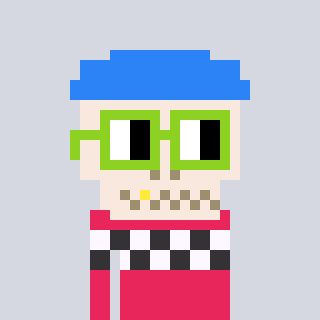
a pixel art character with square light green glasses, a skeleton-hat-shaped head and a redpinkish-colored body on a cool background